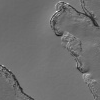
Atmospheric dust classification: not_dusty